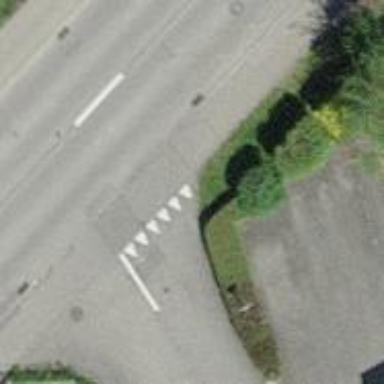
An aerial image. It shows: Road with "give way" sign.